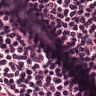
Metastatic tissue present: no